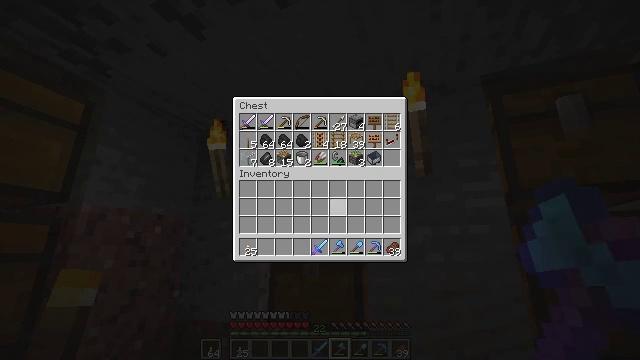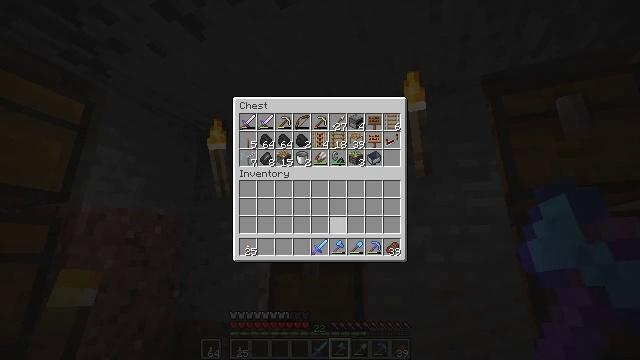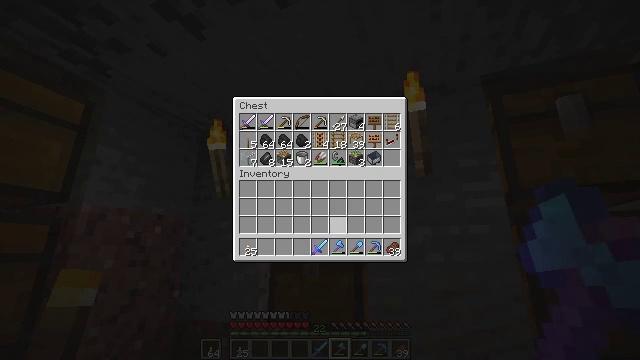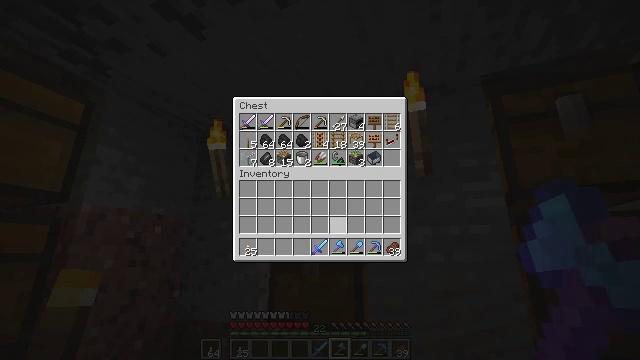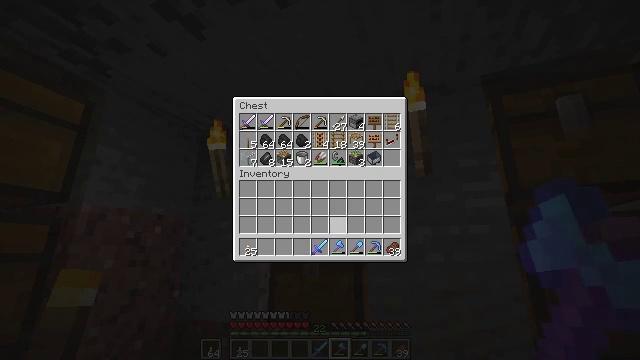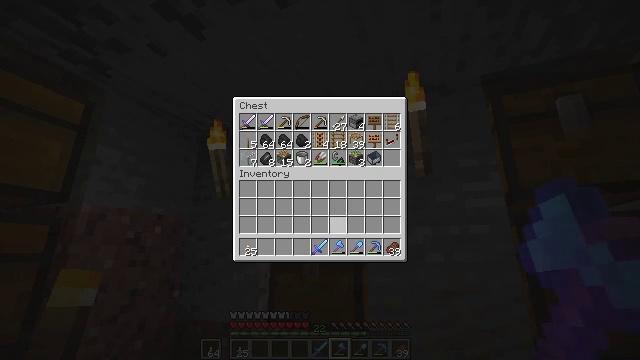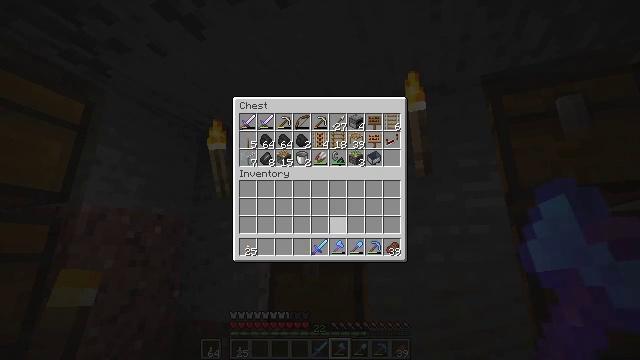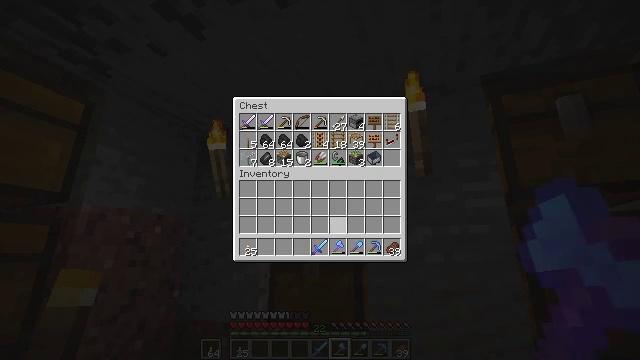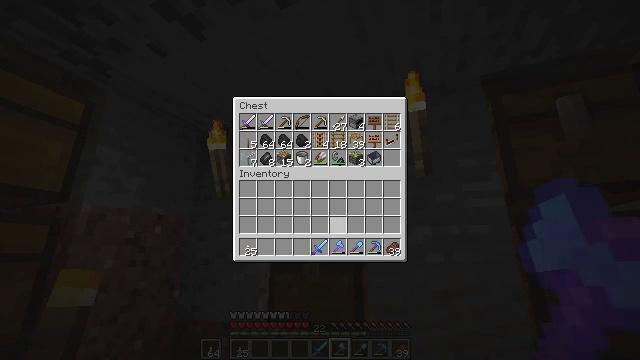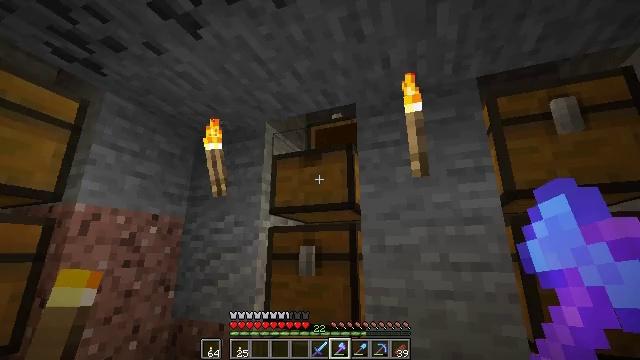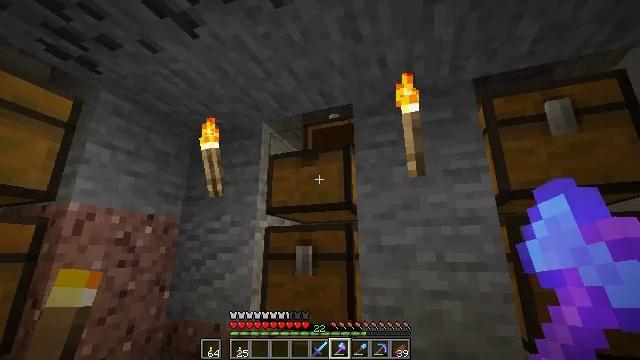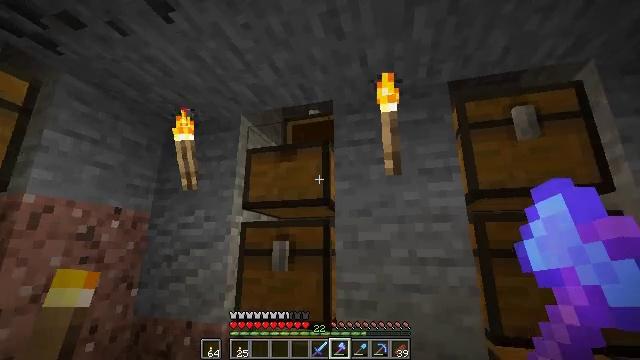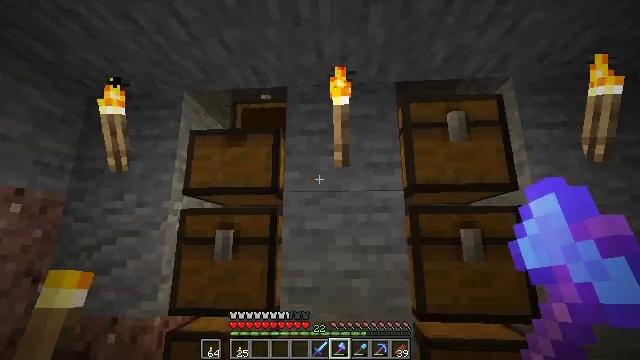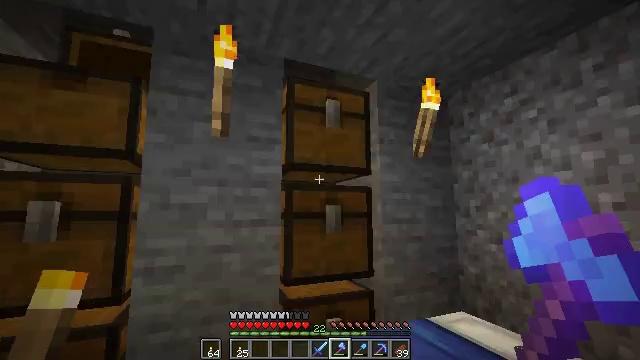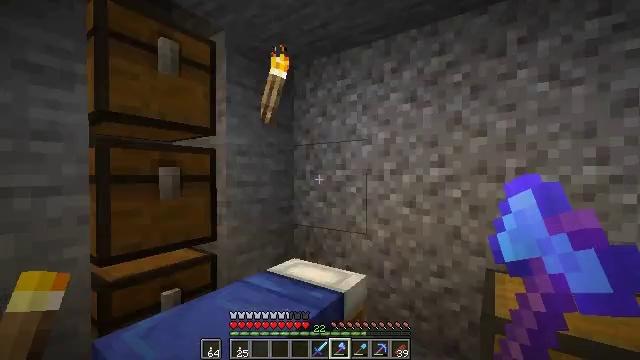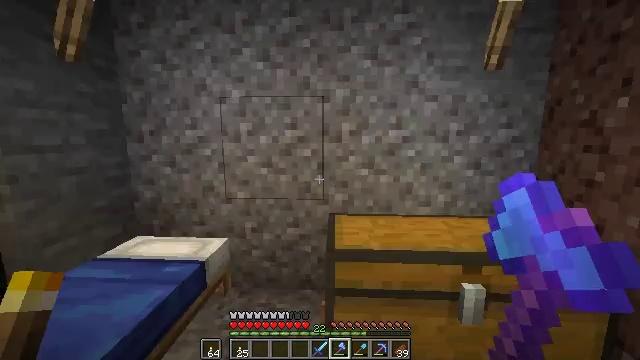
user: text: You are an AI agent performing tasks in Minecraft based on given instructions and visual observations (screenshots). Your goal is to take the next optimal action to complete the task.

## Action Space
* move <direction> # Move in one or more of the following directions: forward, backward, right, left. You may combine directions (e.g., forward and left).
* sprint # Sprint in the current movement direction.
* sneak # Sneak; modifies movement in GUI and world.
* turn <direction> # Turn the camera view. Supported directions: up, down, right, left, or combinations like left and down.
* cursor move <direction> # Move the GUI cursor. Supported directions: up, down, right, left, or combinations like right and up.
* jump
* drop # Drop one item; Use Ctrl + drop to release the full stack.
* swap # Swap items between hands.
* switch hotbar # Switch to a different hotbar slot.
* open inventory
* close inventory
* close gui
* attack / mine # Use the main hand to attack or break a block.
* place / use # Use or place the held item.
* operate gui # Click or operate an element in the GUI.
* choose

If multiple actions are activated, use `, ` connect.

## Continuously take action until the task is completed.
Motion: motion action
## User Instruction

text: Break the chipped anvil to move it.
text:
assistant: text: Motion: no_op
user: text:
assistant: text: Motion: no_op
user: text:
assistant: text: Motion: no_op
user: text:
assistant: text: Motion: no_op
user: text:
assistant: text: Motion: no_op
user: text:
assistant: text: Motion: no_op
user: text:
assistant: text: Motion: no_op
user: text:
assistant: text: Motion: no_op
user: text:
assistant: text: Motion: no_op
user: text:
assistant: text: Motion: close gui
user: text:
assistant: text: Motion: turn right
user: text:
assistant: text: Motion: turn right and down
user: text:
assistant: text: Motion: turn right and down
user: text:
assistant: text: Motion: turn right and down
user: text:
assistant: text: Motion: turn right and down
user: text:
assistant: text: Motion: turn right and down
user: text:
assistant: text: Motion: turn right and down
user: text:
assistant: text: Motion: turn right
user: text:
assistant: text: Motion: turn right
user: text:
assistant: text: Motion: no_op
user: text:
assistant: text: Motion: no_op
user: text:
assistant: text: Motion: no_op
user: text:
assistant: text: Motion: no_op
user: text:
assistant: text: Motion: move forward
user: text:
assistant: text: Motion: move forward and move left, turn right
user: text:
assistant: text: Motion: move forward and move left, turn right
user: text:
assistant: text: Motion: move forward and move left, turn right
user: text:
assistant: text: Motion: move forward and move left, turn right
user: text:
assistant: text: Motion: move forward and move left, turn right
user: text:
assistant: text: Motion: no_op